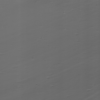
Label: not_dusty